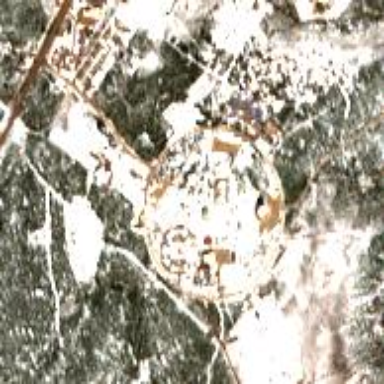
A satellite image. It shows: University.